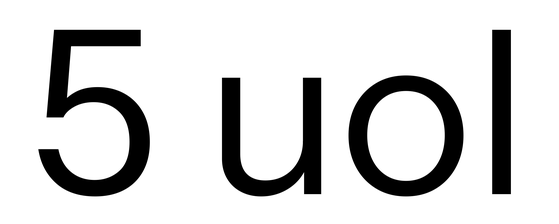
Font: InstrumentSans_Regular